Interaction volume radius: 10 \u00c5
Interaction volume height: 25 \u00c5
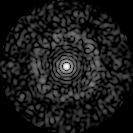
Disorder parameter: 0.8331